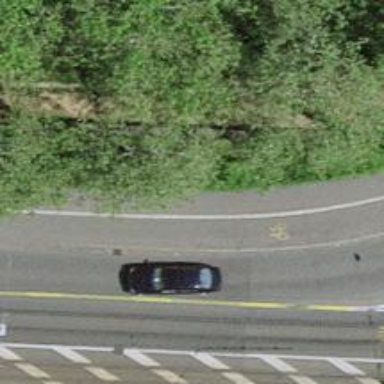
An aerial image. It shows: Asphalt cycleway with asphalt footway.